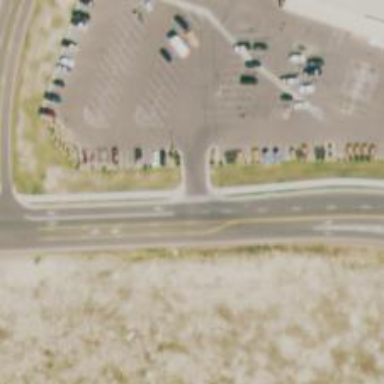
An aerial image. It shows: Unmarked crossing on the road.